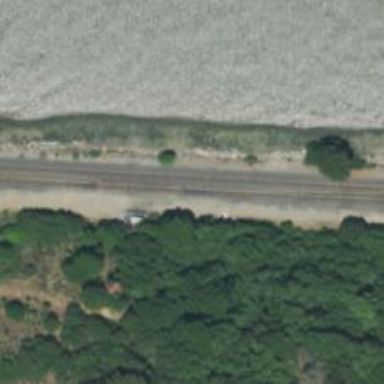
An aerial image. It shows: Railway track.